Question: I want to develop an application. I want to create a stylish tab control and display pictures like Form1.cs looks like in visual studio tab control ,and i want to highlight it a yellow color when it is clicked.
you can understand by seeing this image,

There would be a great appreciation if someone could help me.
Thanks In Advance.
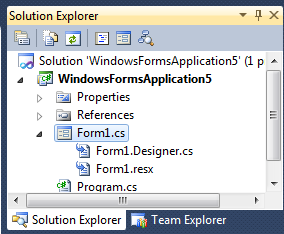
Answer: You need WPF.
AFAIK, <URL> is one good library made for very similar look. You need to check its forum for examples and latest discussions.